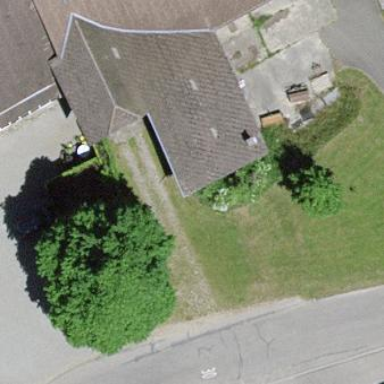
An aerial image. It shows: Sty building.